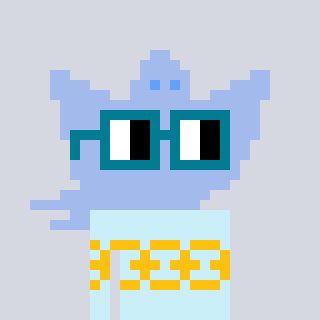
a pixel art character with square dark green glasses, a ghost-B-shaped head and a cold-colored body on a cool background